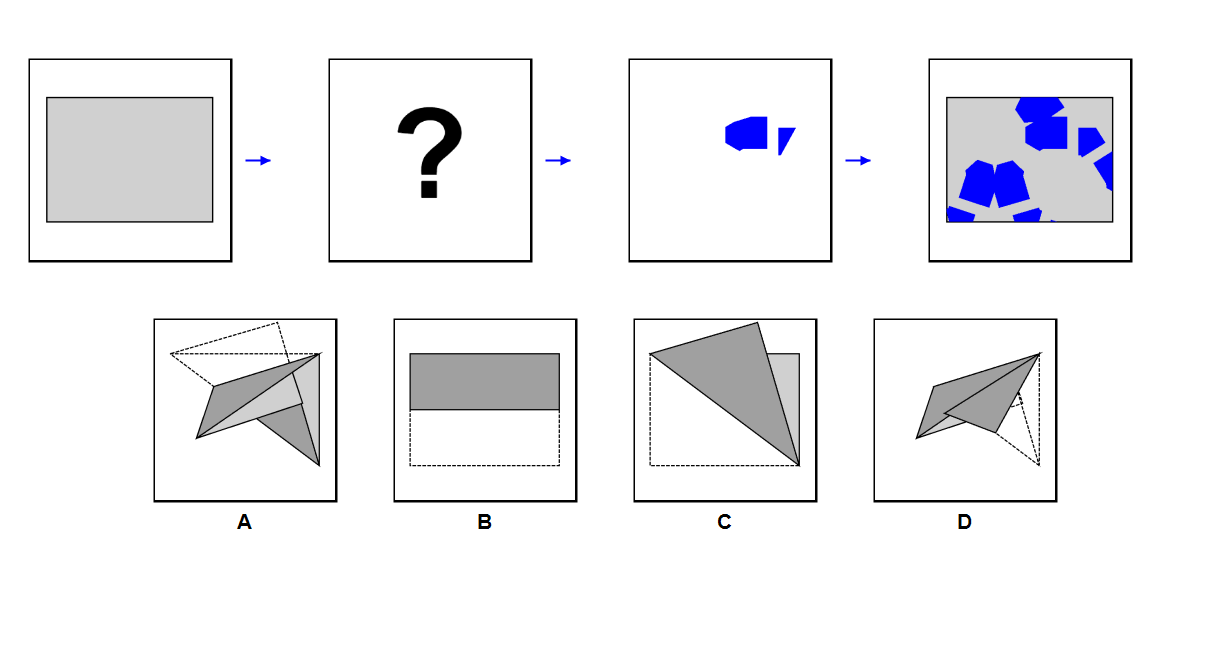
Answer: B